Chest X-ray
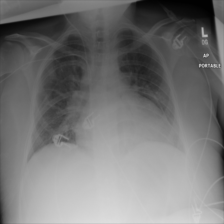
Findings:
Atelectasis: positive
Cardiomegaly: negative
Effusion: negative
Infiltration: negative
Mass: negative
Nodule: negative
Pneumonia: negative
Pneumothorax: negative
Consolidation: negative
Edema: negative
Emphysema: negative
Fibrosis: negative
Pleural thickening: negative
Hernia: negative